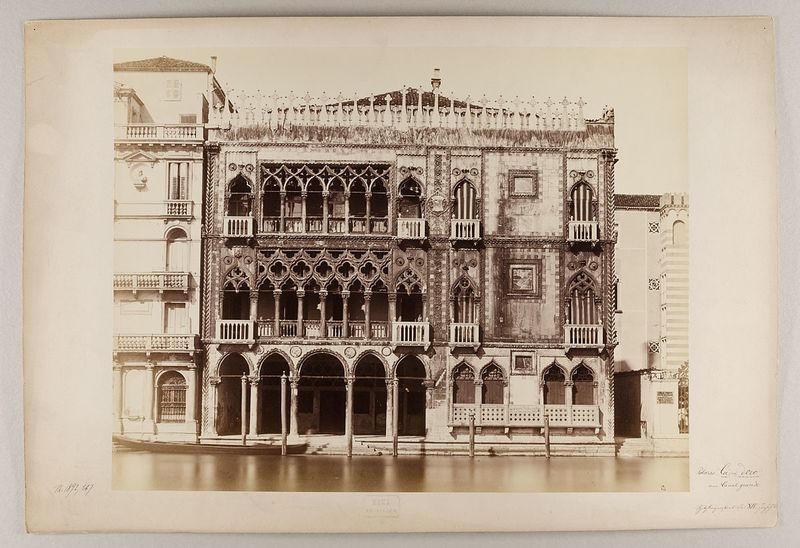
Titel: Venezia - Ca&#x2019; d'Oro
Künstler: Carlo Naya
Standort: Hamburg
Institution: Museum für Kunst und Gewerbe Hamburg
Schlagwörter: stadt, kanal, fassade, ort, dorf, foto, fotografie, photographie, stadtansicht, photo, profanarchitektur, canal, architekturfotografie, grande, albumin, lichtbild, reisefotografie, historische, architekturphotographie, ca, bildwerke, angewandte und bildende kunst, hessische systematik, schwarzweißpositivverfahren, silbersalzverfahren, schwarzweißfotografie, gebäude, örtlichkeit, straße, stätte, reisephotographie, albuminpapier, oro